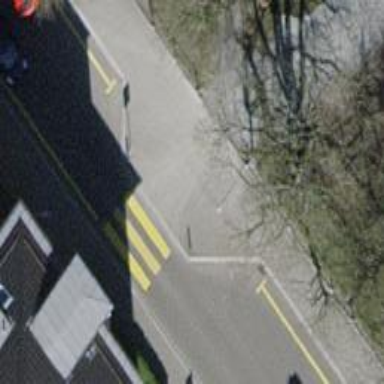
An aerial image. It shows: Uncontrolled zebra crossing with zebra markings.